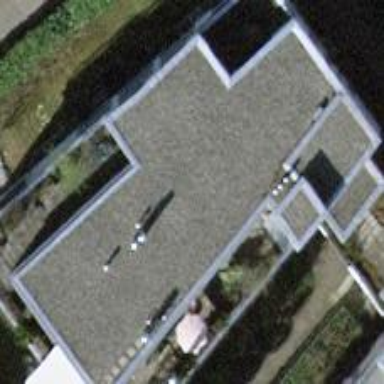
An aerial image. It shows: Close-up view of roof of building.